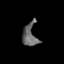
Tissue: prostate
Cell type: Epithelial cells
Senescence score: 0.3301
Nuclear area (px): 323
Mean DAPI intensity: 99.294